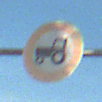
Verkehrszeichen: VerbotKraftfahrzeugeZuegeNichtSchneller25
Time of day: MorningAfternoon
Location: Outdoor (Suburban)
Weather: PartlyCloudy
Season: NotSpecified
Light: Natural